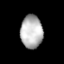
Tissue: lung
Cell type: Epithelial cells
Senescence score: 0.2257
Nuclear area (px): 713
Mean DAPI intensity: 182.341